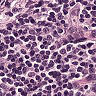
Metastatic tissue present: no